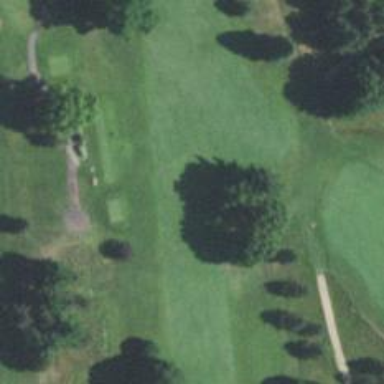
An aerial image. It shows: Golf hole.